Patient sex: F
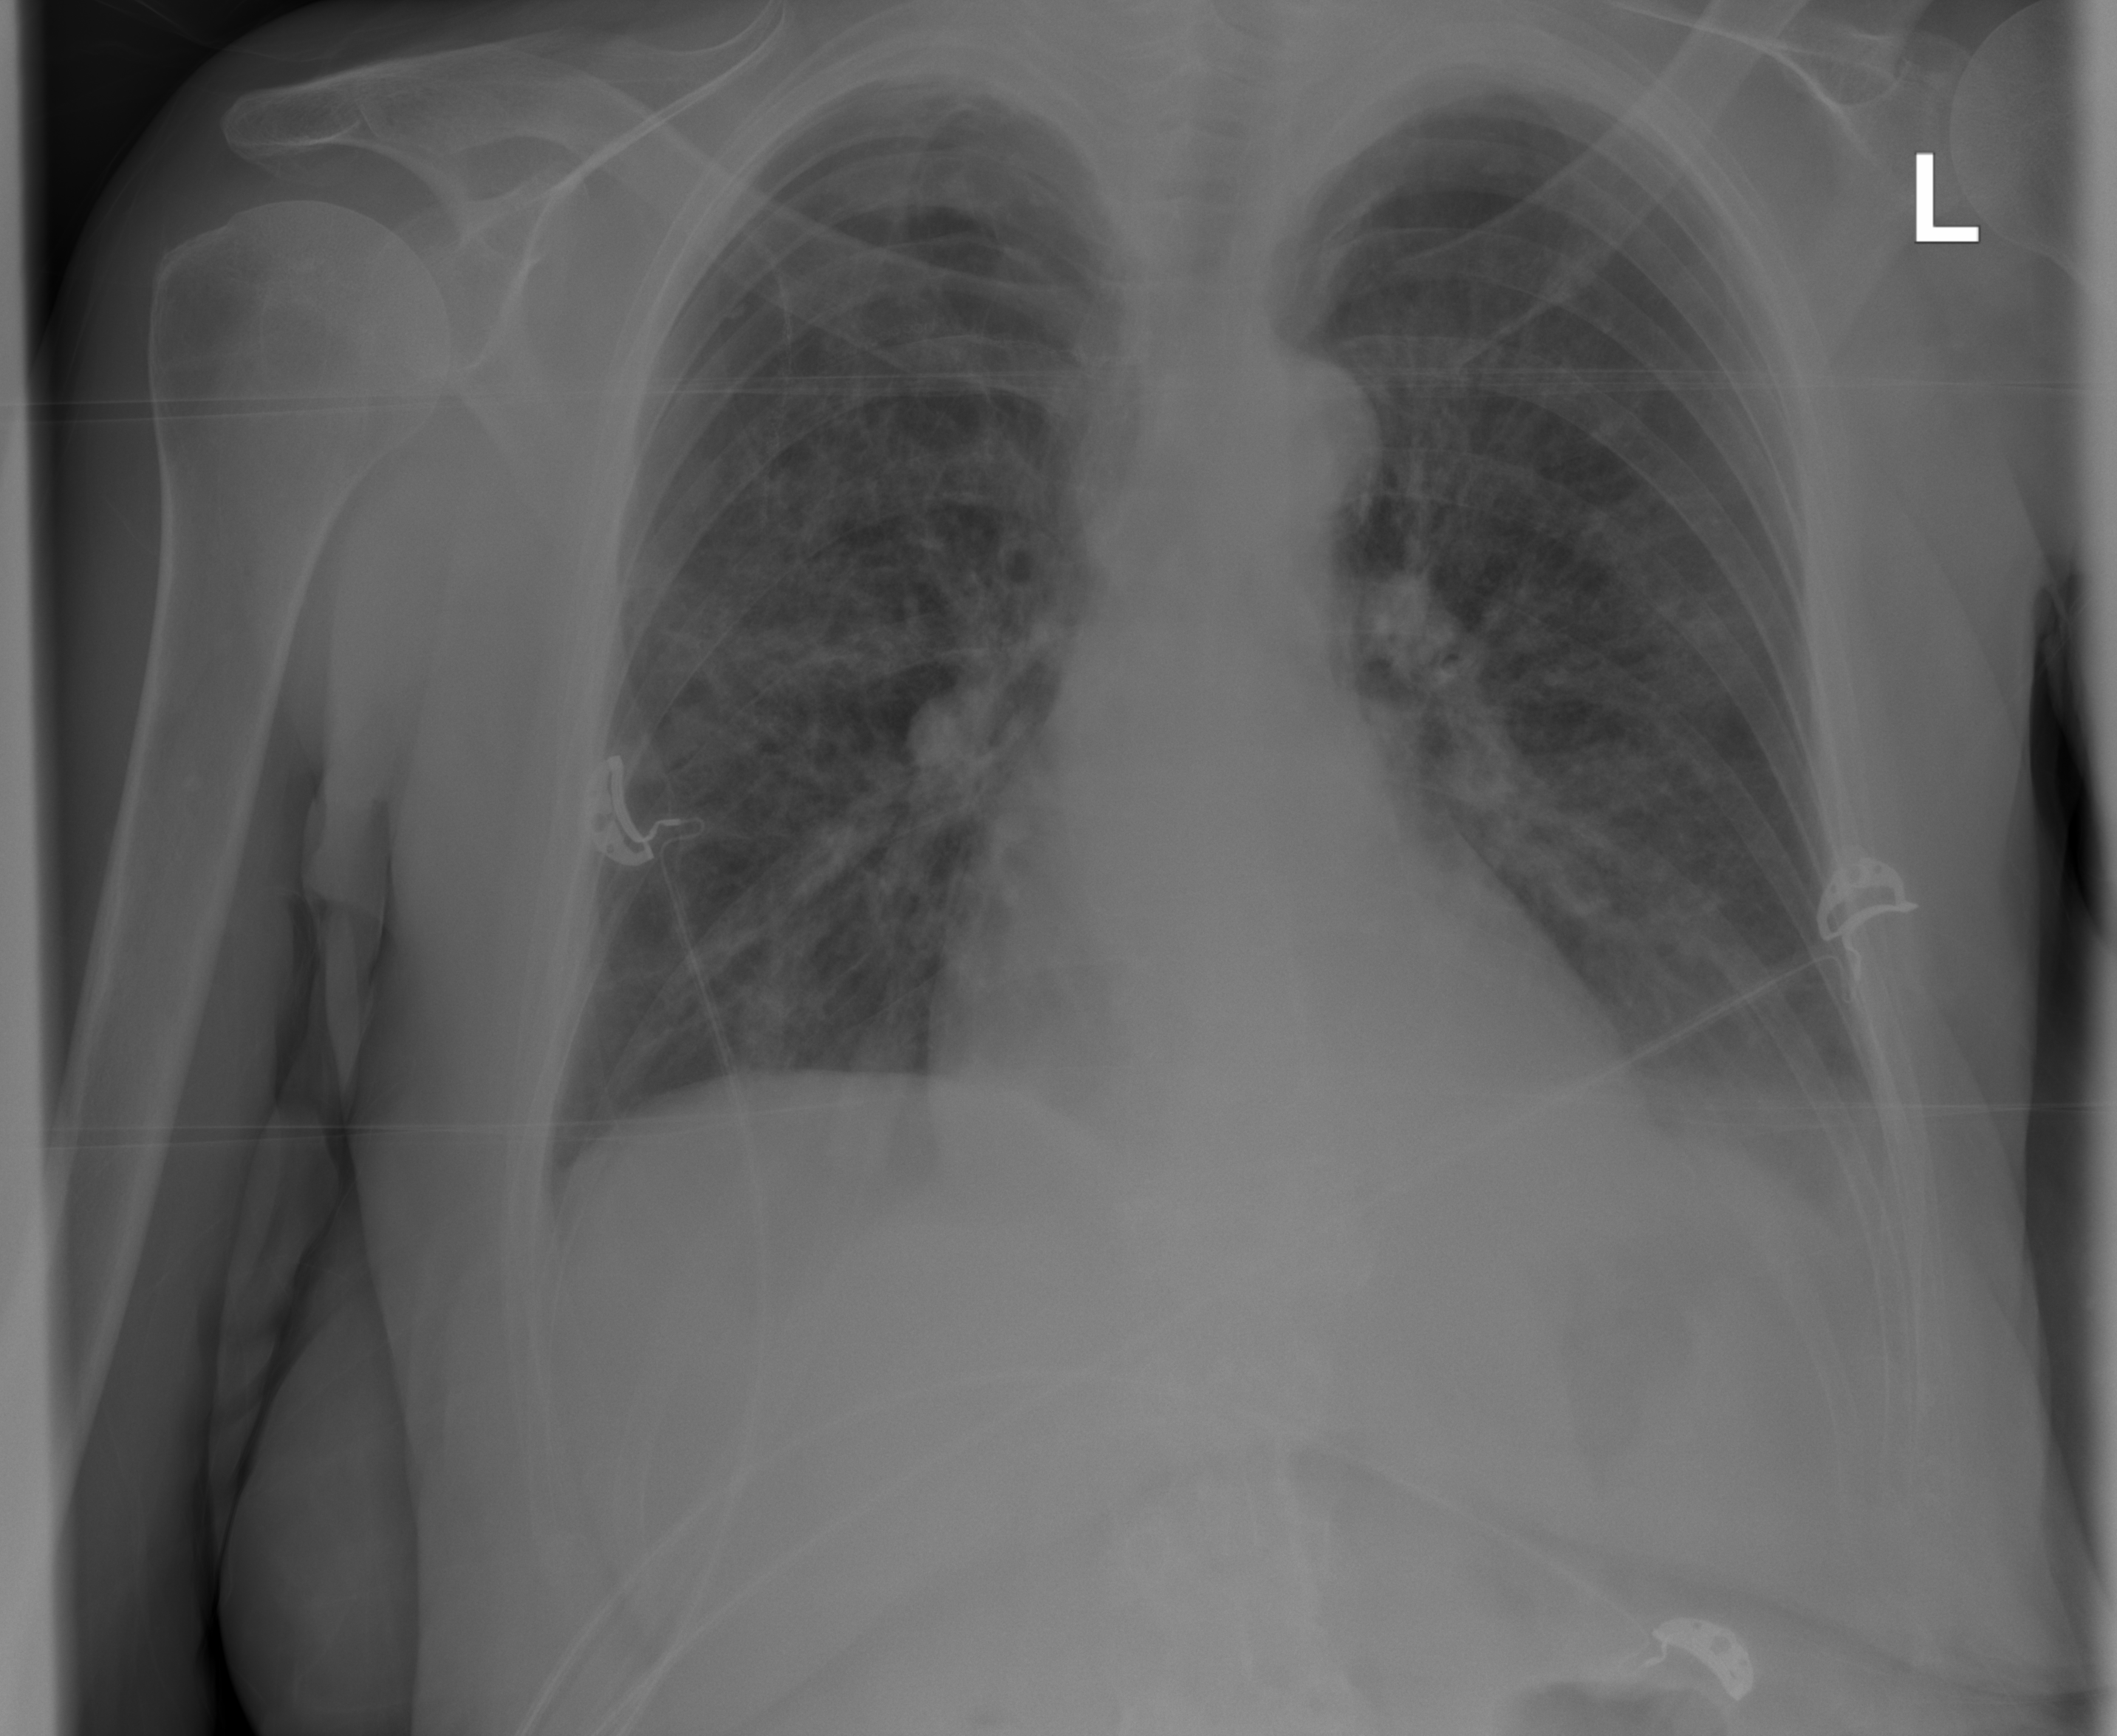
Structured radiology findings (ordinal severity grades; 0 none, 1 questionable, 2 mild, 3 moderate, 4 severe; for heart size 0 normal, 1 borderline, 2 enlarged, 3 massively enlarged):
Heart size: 0
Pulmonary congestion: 0
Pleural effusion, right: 0
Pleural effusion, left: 2
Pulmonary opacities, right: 2
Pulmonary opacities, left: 2
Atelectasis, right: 0
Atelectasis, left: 2